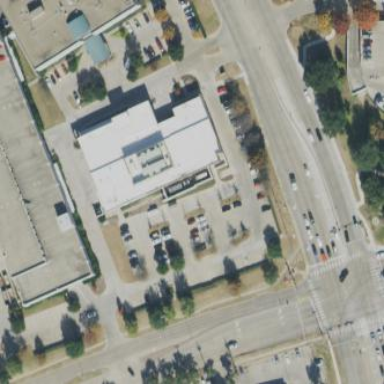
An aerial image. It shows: Clinic located within hospital building.